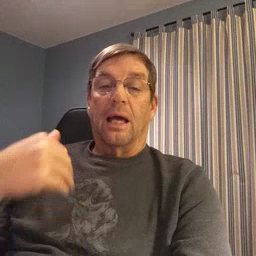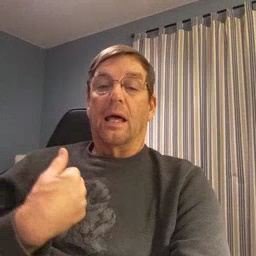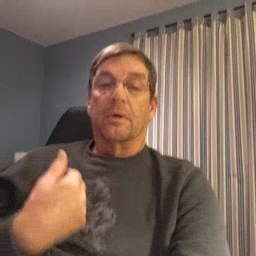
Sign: animal